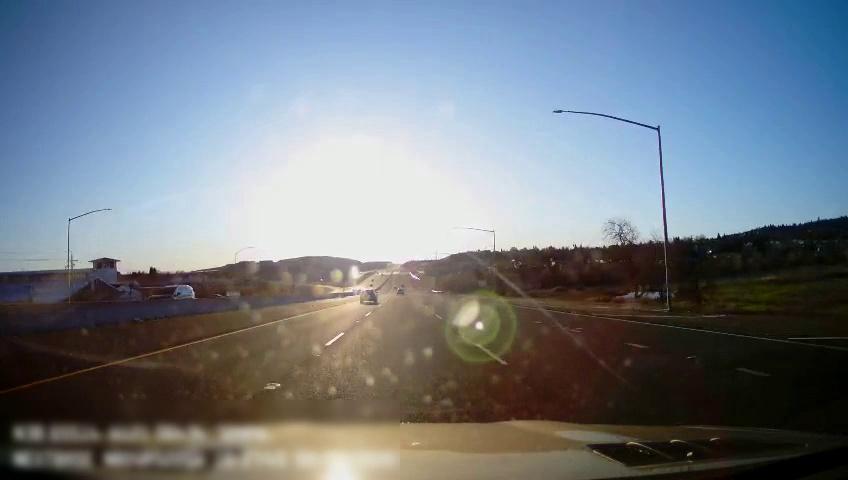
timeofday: Day
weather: Sunny
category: Drivable Space
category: Drivable Space
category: Vehicles | SUV
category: Vehicles | Car
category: Lanes | Alternate Lane
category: Lanes | Alternate Lane
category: Lanes | Current Lane
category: Lanes | Current Lane
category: Lanes | Alternate Lane